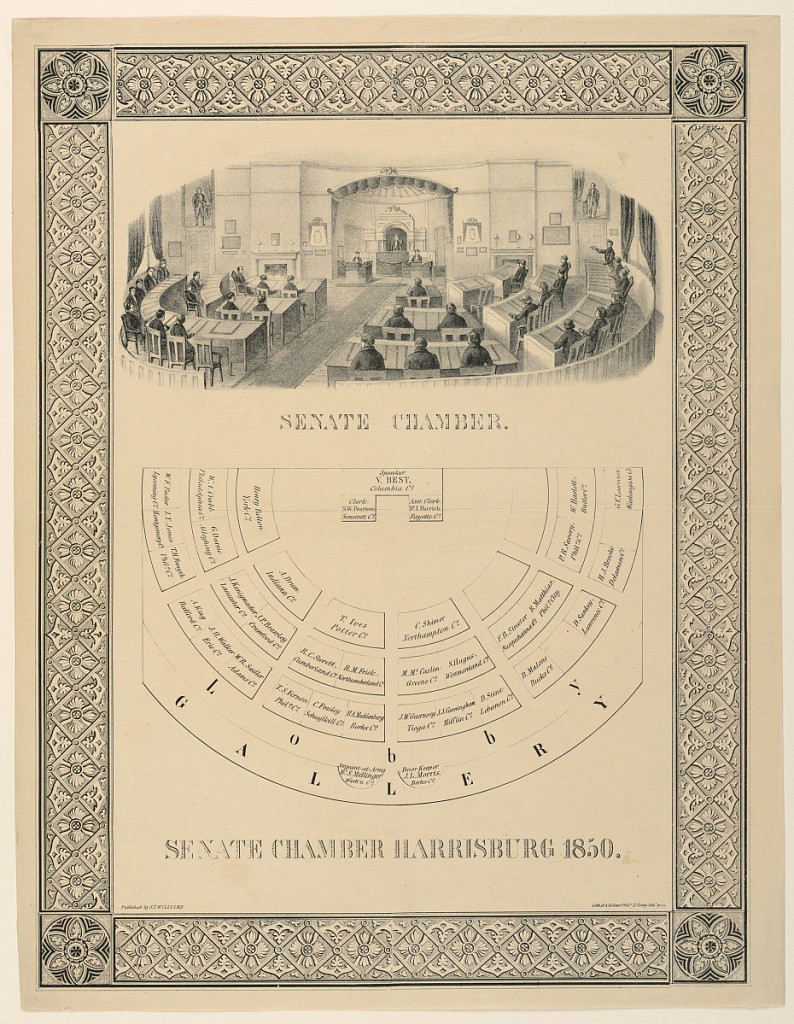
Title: Senate Chamber, Harrisbug, Pennsylvannia
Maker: August Kollner, 1813–1850
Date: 1850
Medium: Lithograph with black ink on paper
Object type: Print
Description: Vertical rectangle. Vignette of Senate Chamber interior, looking toward the Speaker's podium. Below: plan of the chamber, with names of members indicated. Caption: "Senate Chamber Harrisburg 1850." Enclosed in ornamental frame. Lower left: "Pubished by S.T. Williams." Lower right: Lith. of A. Kollner Phile H. Camp litho press."